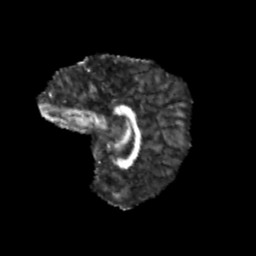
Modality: FA
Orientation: sagittal
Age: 11
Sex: female
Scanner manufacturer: siemens
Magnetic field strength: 3 T
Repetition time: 3.8 s
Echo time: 0.07 s